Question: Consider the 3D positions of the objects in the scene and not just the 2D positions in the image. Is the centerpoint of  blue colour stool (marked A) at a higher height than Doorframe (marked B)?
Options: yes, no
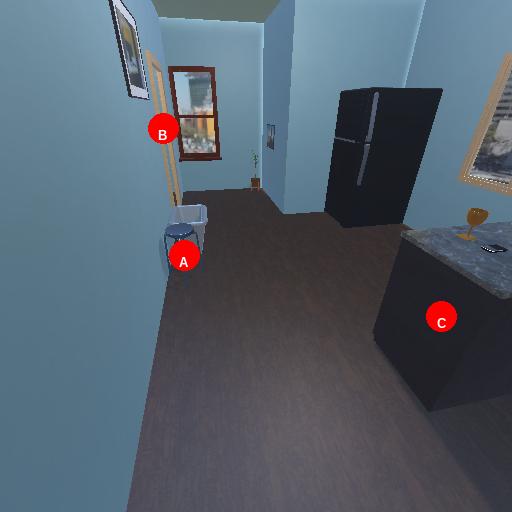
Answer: yes